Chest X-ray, PA view. Patient: 51 years old, sex M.
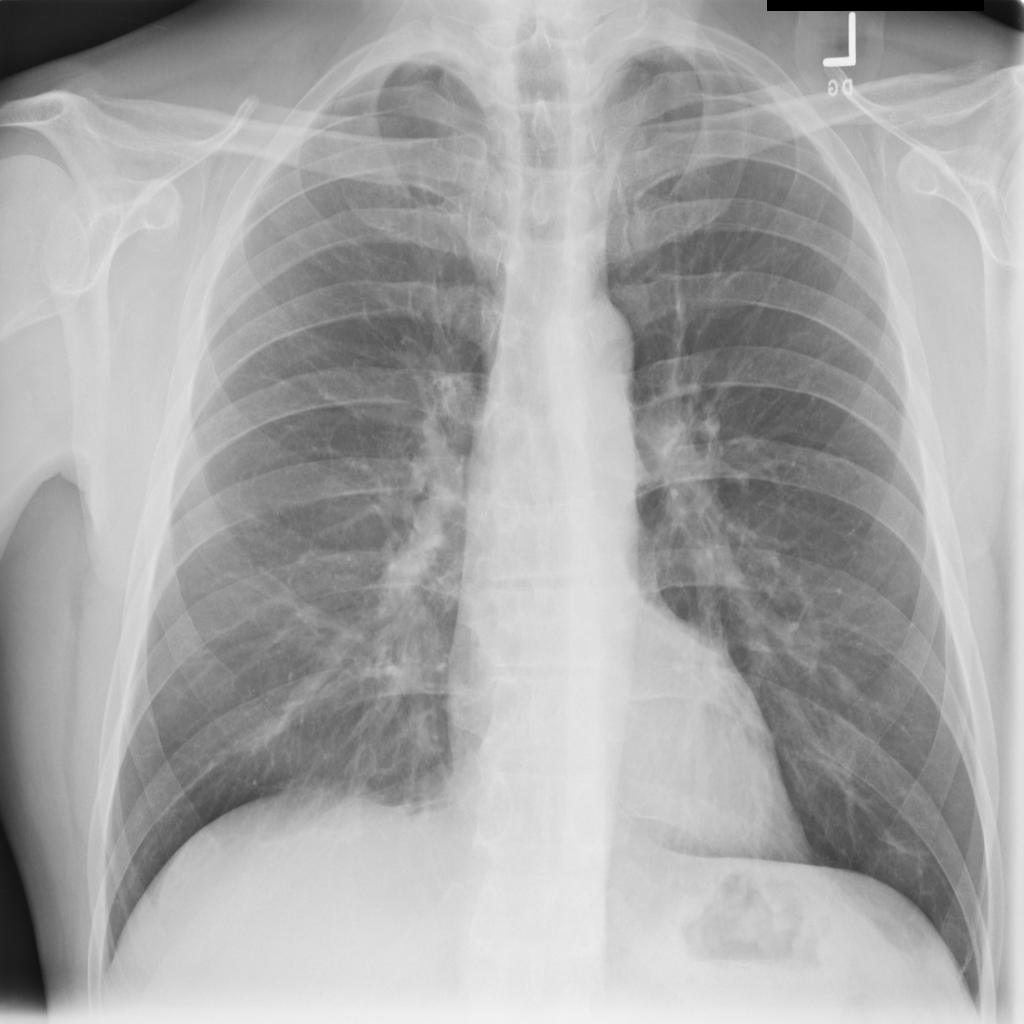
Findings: No Finding